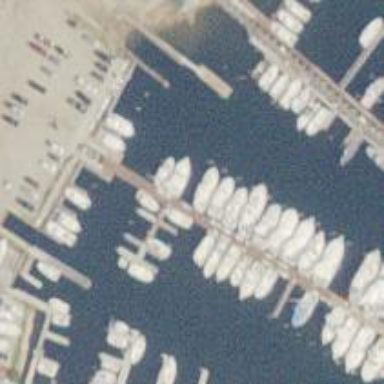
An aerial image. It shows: Man-made pier.